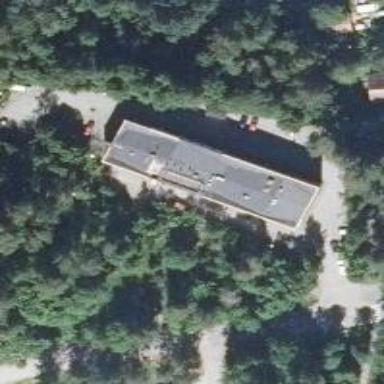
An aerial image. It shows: Office building.